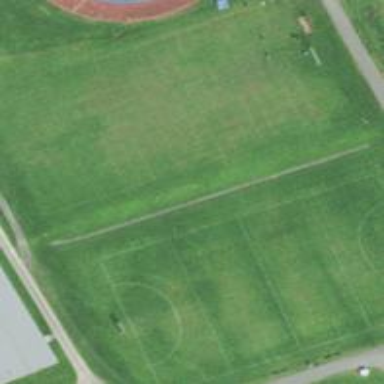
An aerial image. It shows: Lacrosse pitch for sports and leisure activities.